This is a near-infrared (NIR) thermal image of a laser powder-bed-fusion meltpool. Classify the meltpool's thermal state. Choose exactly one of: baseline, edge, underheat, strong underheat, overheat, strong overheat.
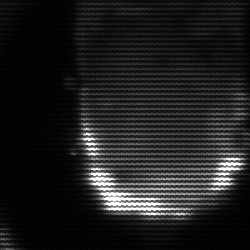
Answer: baseline